Question: I'm writing a C-Plugin using Cython. In final, this should embed the Python-Interpreter into iTunes on Windows. In order for this to work, a <URL> is needed. It implements the iTunes plugin entry-point, initializes or finalizes, or whatever is needed, to then call code generated from Cython.
I'm using on and .
The iTunes plugin entry-point on Windows is called 'iTunesPluginMain'. As far as I understood it, the shared library that implements the plugin is kept all the time iTunes is running and therefore you can store any global-variables once the entry-point was called. That's why iTunes want's the developer to store a 'void*' pointer to a handle that is passed every call to 'iTunesPluginMain'.
'iTunesPluginMain' is called for several notifications, such as initialization and cleanup.
The bootstrapper looks like this:
'''
/** coding: utf-8
file: bootstrap.c
Copyright (c) 2012 by Niklas Rosenstein
This file implements the bootstrapper for loading the PyTunes plugin. **/
#include <Python.h>
#include <stdlib.h>
#include <windows.h>
#include <iTunesVisualAPI/iTunesAPI.h>
#include "pytunes.c"
#define EXPORT(type) __declspec(dllexport) type
extern void initpytunes(void);
extern OSStatus PyTunes_Main(OSType, PluginMessageInfo*, void*);
EXPORT(OSStatus) iTunesPluginMain(OSType message, PluginMessageInfo* msgInfo, void* refCon) {
OSStatus status = unimpErr;
char handlePyMain = 1;
switch(message) {
case kPluginInitMessage: {
// Sent to notify the plugin that this is the first time it is loaded
// and should register itself to iTunes
char** argv = malloc(sizeof(char*) * 1);
argv[0] = malloc(sizeof(char) * 256);
// WinAPI call, retrieves the path to iTunes.exe
GetModuleFileName(0, argv[0], 256);
// Initialize the Python-interpreter
Py_SetProgramName(argv[0]);
PyEval_InitThreads();
Py_Initialize();
PySys_SetArgvEx(1, argv, 0);
handlePyMain = 1;
free(argv[0]);
free(argv);
break;
}
case kPluginCleanupMessage: {
// Sent to cleanup the memory when the plugin gets unload
status = PyTunes_Main(message, msgInfo, refCon);
handlePyMain = 0;
Py_Finalize();
break;
}
default: break;
}
if (handlePyMain != 0) {
initpytunes();
status = PyTunes_Main(message, msgInfo, refCon);
}
return status;
}
'''
'pytunes.c' is generated by . Now what the bootstrapper does, or should do, is the following:
1. Identify what iTunes wants to tell the plugin If iTunes notifies it about the initialization, it retrieves the path to iTunes.exe through a Windows API call and initializes the Python interpreter. If iTunes notifies it to cleanup (e.g. iTunes closes), it finalizes the Python interpreter. Note that the "Cython-call" is done before this happens and handlePyMain is set to zero so it isn't executed again when the interpreter is already finalized.
2. If handlePyMain is not set to zero, which indicates the Cython-call should not be executed, initpytunes and PyTunes_Main, which are generated from Cython, are called. The call to initpytunes is necessary as Cython does initializations to global variables there. PyTunes_Main is finally the Cython implementation of what the plugin does.
The call to 'PyTunes_Main', which is implemented in 'pytunes.pyx', runs smooth. The following implementation opens a file at my desktop and writes a message into it.
'''
cimport iTunesVisualAPI as itapi
cdef public itapi.OSStatus PyTunes_Main(itapi.OSType message,
itapi.PluginMessageInfo* msgInfo,
void* refCon):
fl = open("C:/Users/niklas/Desktop/feedback.txt", "w")
print >> fl, "Greetings from PyTunes!"
fl.close()
return itapi.unimpErr
'''
When i start iTunes, the file is created and the text is written into it.
'iTunesVisalAPI.pxd' contains the 'cdef extern from "iTunesVisualAPI/iTunesVisualAPI.h"' declarations to make the API available for Cython, but that is of lesser importance here.
The problem occurs, just for example, when importing the 'sys' module in Cython using it. Simple example:
'''
cimport iTunesVisualAPI as itapi
import sys
cdef public itapi.OSStatus PyTunes_Main(itapi.OSType message,
itapi.PluginMessageInfo* msgInfo,
void* refCon):
fl = open("C:/Users/niklas/Desktop/feedback.txt", "w")
print >> fl, sys
fl.close()
return itapi.unimpErr
'''
This causes iTunes to crash. This is the full , which will tell us what the problem actually is.
'''
C:\Program Files (x86)\iTunes>gdb -q iTunes.exe
Reading symbols from c:\program files (x86)\itunes\iTunes.exe...(no debugging symbols found)...done.
(gdb) b pytunes.c:553
No symbol table is loaded. Use the "file" command.
Make breakpoint pending on future shared library load? (y or [n]) y
Breakpoint 1 (pytunes.c:553) pending.
(gdb) r
Starting program: c:\program files (x86)\itunes\iTunes.exe
[New Thread 3244.0x3a8]
[New Thread 3244.0xd90]
[New Thread 3244.0x11c0]
[New Thread 3244.0x125c]
[New Thread 3244.0x1354]
[New Thread 3244.0x690]
[New Thread 3244.0x3d8]
[New Thread 3244.0xdb8]
[New Thread 3244.0xe74]
[New Thread 3244.0xf2c]
[New Thread 3244.0x13c0]
[New Thread 3244.0x1038]
[New Thread 3244.0x12b4]
[New Thread 3244.0x101c]
[New Thread 3244.0x10b0]
[New Thread 3244.0x140]
[New Thread 3244.0x10e4]
[New Thread 3244.0x848]
[New Thread 3244.0x1b0]
[New Thread 3244.0xc84]
[New Thread 3244.0xd5c]
[New Thread 3244.0x12dc]
[New Thread 3244.0x12fc]
[New Thread 3244.0xf84]
warning: ASL checking for logging parameters in environment variable "iTunes.exe.log"
warning: ASL checking for logging parameters in environment variable "asl.log"
BFD: C:\Windows\SysWOW64\WMVCORE.DLL: Warning: Ignoring section flag IMAGE_SCN_MEM_NOT_PAGED in section .reloc
Breakpoint 1, PyTunes_Main (__pyx_v_message=<PHONE>, __pyx_v_msgInfo=0xd7e798, __pyx_v_refCon=0x0)
at C:/Users/niklas/Desktop/pytunes/pytunes/build-cython/pytunes.c:553
553 __pyx_t_1 = __Pyx_GetName(__pyx_m, __pyx_n_s__sys); if (unlikely(!__pyx_t_1)) {__pyx_filename = __pyx_f[0]; __pyx_lineno
= 75; __pyx_clineno = __LINE__; goto __pyx_L1_error;}
(gdb) print __pyx_m
$1 = (PyObject *) 0x0
(gdb) print __pyx_n_s__sys
$2 = (PyObject *) 0x92f42c0
(gdb) print __pyx_t_1
$3 = (PyObject *) 0x0
(gdb) step
__Pyx_GetName (dict=0x0, name=0x92f42c0) at C:/Users/niklas/Desktop/pytunes/pytunes/build-cython/pytunes.c:788
788 result = PyObject_GetAttr(dict, name);
(gdb) step
Program received signal SIGSEGV, Segmentation fault.
0x1e089f57 in python27!PyObject_GetAttr () from C:\Windows\SysWOW64\python27.dll
(gdb)
'''
'print >> fl, sys''pytunes.c'<URL>
The debug-session tells us that '__pyx_m_t' is used in context with using the 'sys' module in the Cython code (why ever?). Anyway, it is a -pointer. It should be initialized on line . 'Py_InitModule4' obviously returns and therefore an should be raised within 'initpytunes'. (You can find the corresponding implementation of 'goto __pyx_L1_error' at line ).
To check this, I've modified the code a bit, and the result is "positive" in that context.
'''
if (handlePyMain != 0) {
initpytunes();
if (PyErr_Occurred()) {
PyObject* exception, *value, *traceback;
PyErr_Fetch(&exception, &value, &traceback);
PyObject* errString = PyObject_Str(exception);
// WinAPI call
MessageBox(NULL, PyString_AsString(errString), "PyErr_Occurred()?", 0);
status = paramErr;
}
else {
// WinAPI call
MessageBox(NULL, "No error, calling PyTunes_Main.", "PyPyErr_Occurred()?", 0);
status = PyTunes_Main(message, msgInfo, refCon);
}
}
'''

Do you know or have an idea what I am doing wrong? Maybe I initialize the Python-interpreter wrong? The most bizarre part is, I had a working prototype of this. But I can't get it to work anymore! (see below)
You may want to see the full source. You can find the prototype <URL>
As I am not allowed to distribute the iTunesVisualSDK with it, <URL> is a link to download it from apple.com.
Please do not comment "Why not work with the prototype?" or alike. It is a and I write prototypes dirty and unclean, and usually I achieve better results when rewriting the whole thing.
---
Thanks for anyone looking at this, reading it carefully and investing time into helping me to solve my problem. :-)
-Niklas
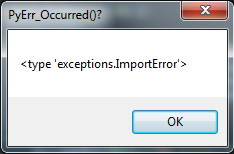
Answer: An 'ImportError' indicates that Python could not import a module. Check the value of the exception to see which module wasn't found.
Module 'init' functions return 'void' so you should always call 'PyErr_Occurred()' after it to check if it failed. If an error occurred, you have to handle it, preferably by showing it to the user in some way. If stdout is available, 'PyErr_Print()' will print out a complete traceback.
I'm not sure how iTunes plugins work but if it indeed unloads DLLs between calls then Python will be unloaded as well and its state will be lost. You would need to call 'Py_Initialize()' and 'Py_Finalize()' in every call to 'iTunesPluginMain()' which means that all your Python objects would be lost as well. Most likely not what you want.
One idea to prevent that could be to re-open your plugin DLL in 'kPluginInitMessage' and close it in 'kPluginCleanupMessage'. Windows keeps track of how many times a DLL has been opened by a process. A DLL is unloaded only after the count reaches 0. So if you call 'LoadLibrary()' in your DLL, the count will increase to 2 and the DLL will be unloaded only after both iTunes and your code call 'FreeLibrary()'.
Note that this is just an (untested) idea.